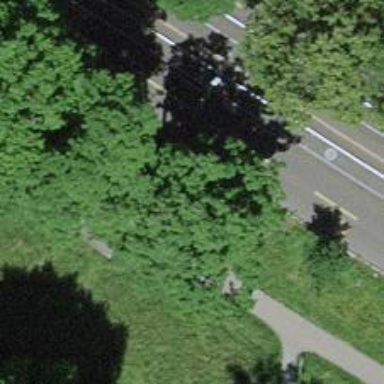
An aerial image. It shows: Avenue of trees.